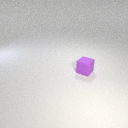
small purple rubber cube